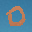
Label: 0